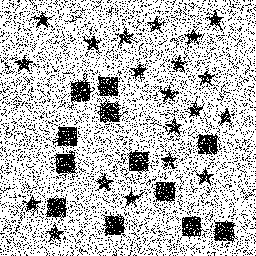
Squares: 12
Triangles: 0
Stars: 20
Total shapes: 32